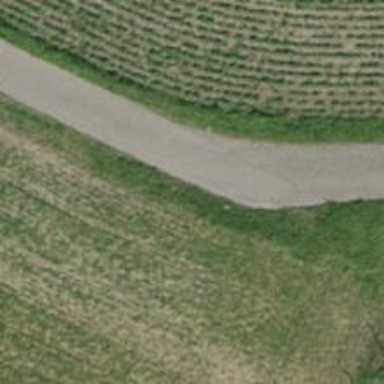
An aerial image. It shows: Agricultural vehicle on driveway used as service road.